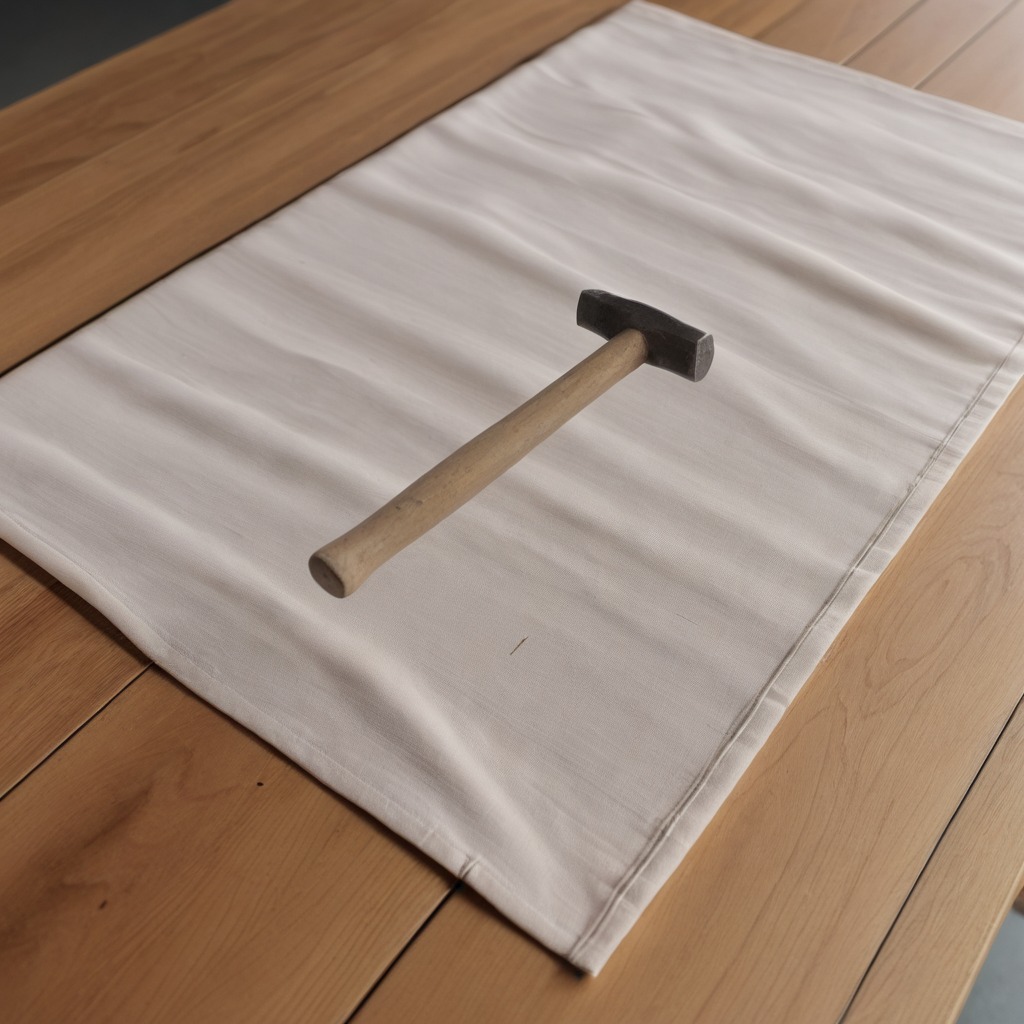
A hammer lies on the wooden table in an outdoor workshop during daytime bright natural light soft shadows worn but beneath the cloth.